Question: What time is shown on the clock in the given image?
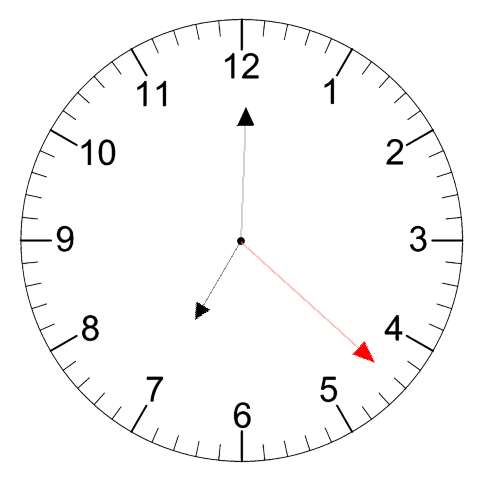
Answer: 07:00:22